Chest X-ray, AP view. Patient: 27 years old, sex M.
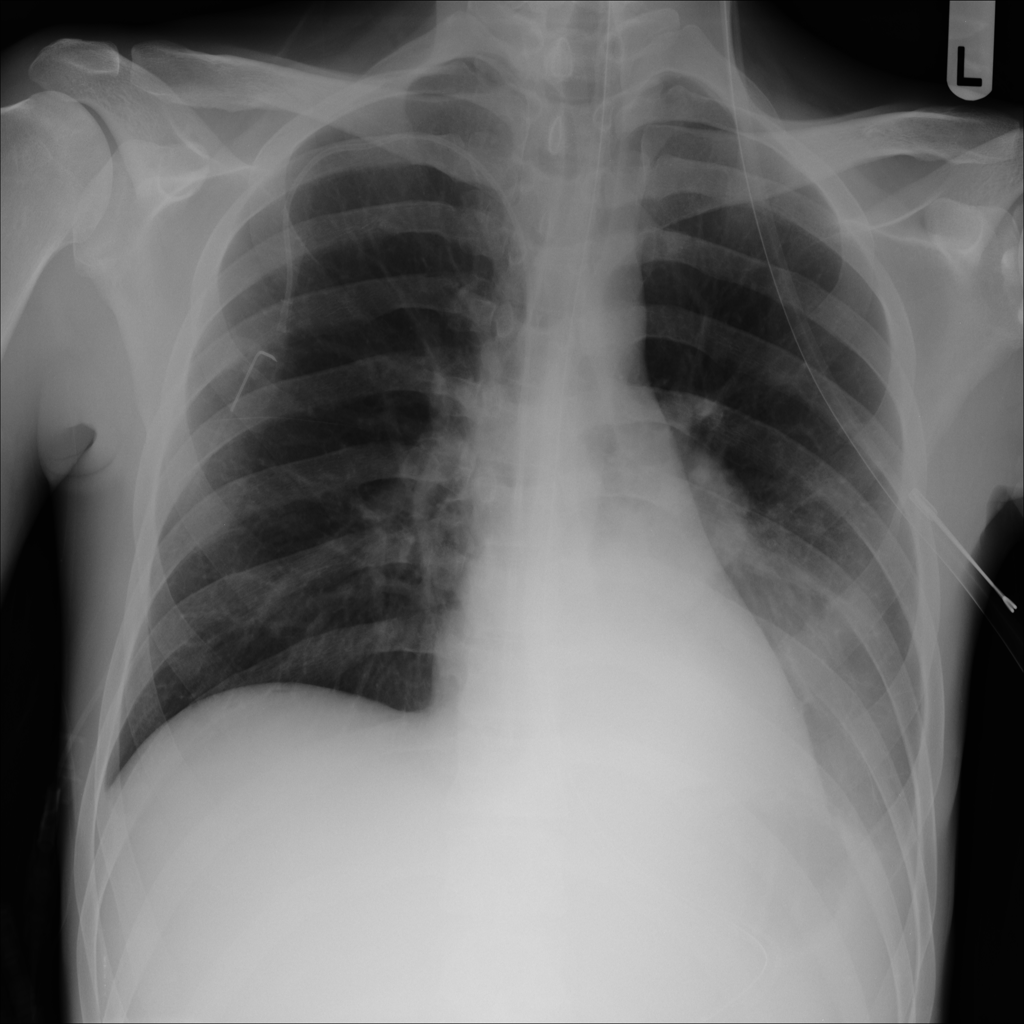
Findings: No Finding